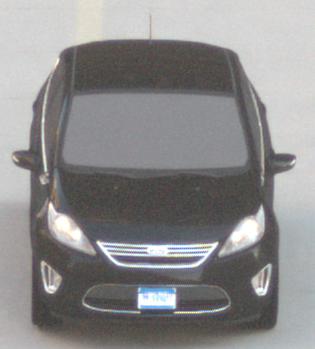
Make: Ford
Model: Fiesta
Detailed model: ’09 Sedan (seventh series)
Model produced from: 2010
Model produced until: 2017
Doors: 4
Color: black
Road condition: dry road
Daytime: sunrise or sunset
Contrast: low contrast